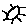
Label: sun